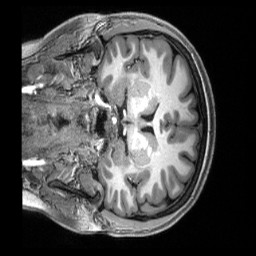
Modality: T1w
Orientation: coronal
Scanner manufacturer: siemens
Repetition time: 2.5 s
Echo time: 0.00231 s